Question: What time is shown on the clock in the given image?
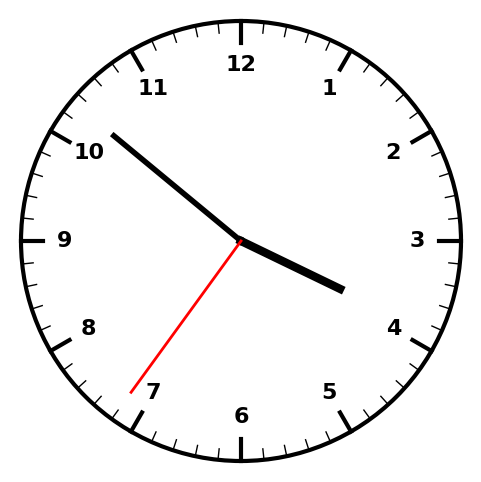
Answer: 03:51:36